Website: walmart
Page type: payment
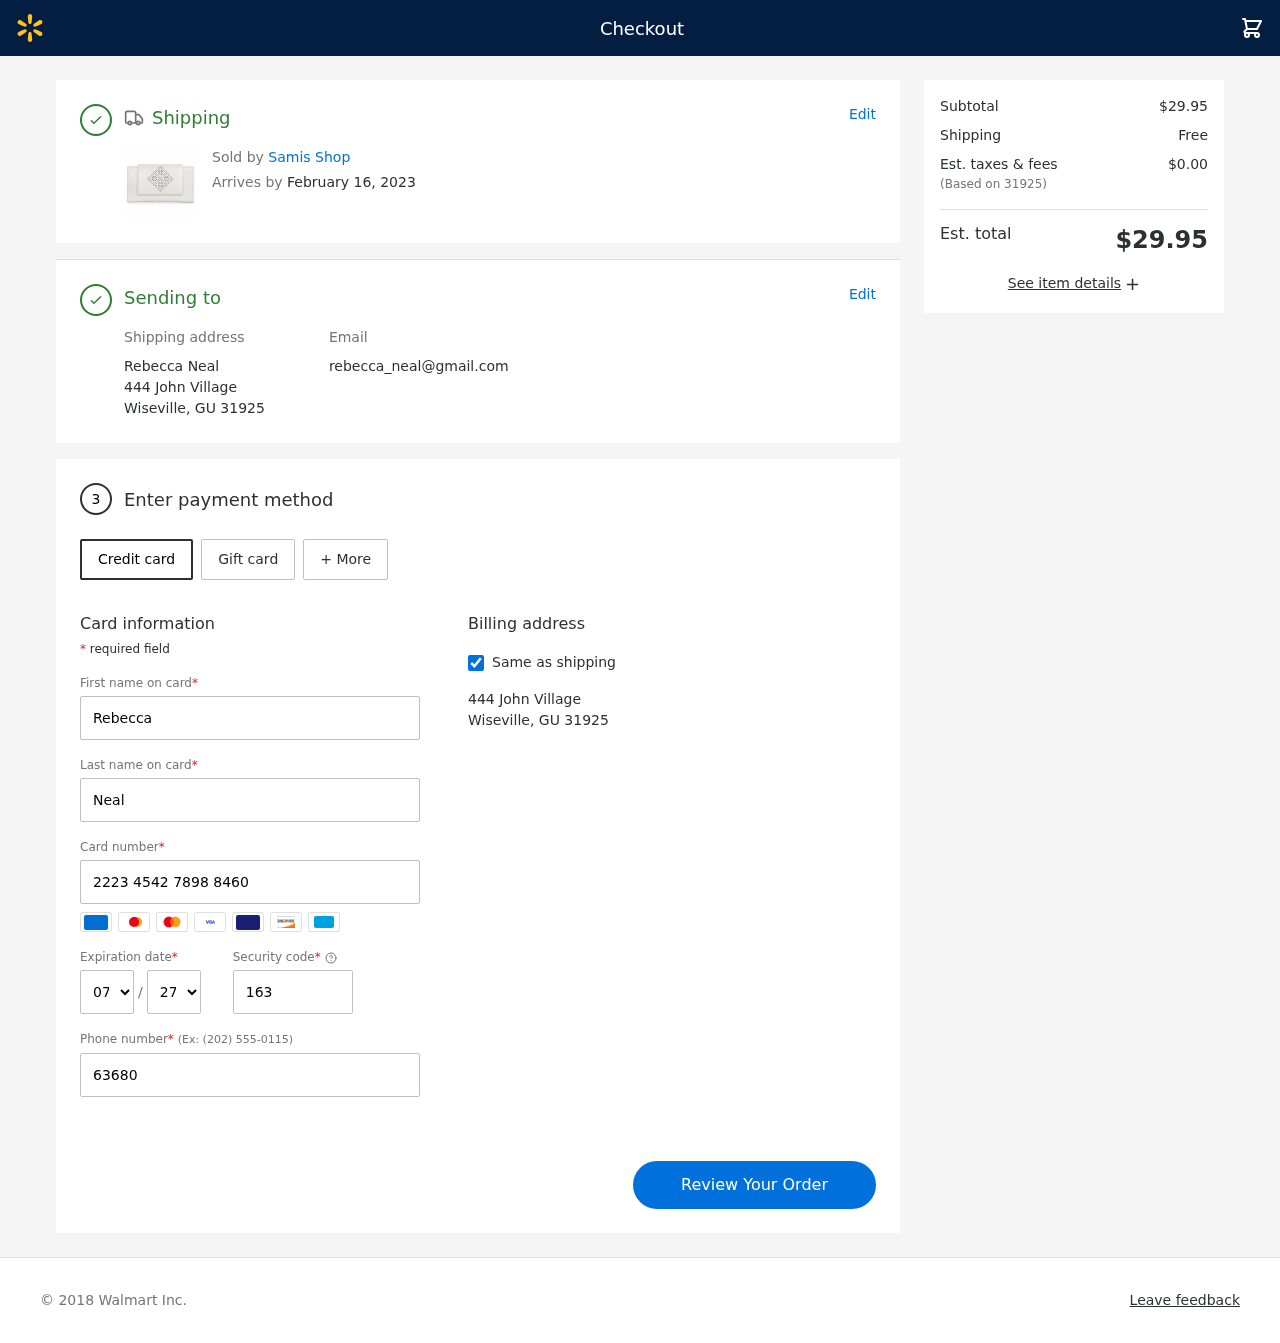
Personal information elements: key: PII_CARD_CVV
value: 163
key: PII_CARD_EXPIRY_MONTH
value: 07
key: PII_CARD_EXPIRY_YEAR
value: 27
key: PII_CARD_NUMBER
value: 2223 4542 7898 8460
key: PII_CITY_STATE_ZIP
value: Wiseville, GU 31925
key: PII_EMAIL
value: rebecca_neal@gmail.com
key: PII_FIRSTNAME
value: Rebecca
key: PII_FULLNAME
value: Rebecca Neal
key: PII_LASTNAME
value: Neal
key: PII_PHONE
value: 6368050046
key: PII_POSTCODE
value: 31925
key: PII_STREET
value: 444 John Village
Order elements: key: ORDER_DELIVERY_DATE
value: February 16, 2023
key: ORDER_SUBTOTAL
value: $29.95
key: ORDER_SHIPPING_COST
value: Free
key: ORDER_TAX
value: $0.00
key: ORDER_TOTAL
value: $29.95